Question: This is the Firebase database structure of my project.

I want to fetch 'complaint division', 'describe', 'stat' for the particular hostelname and roomno. How to fetch these data and display in android project?
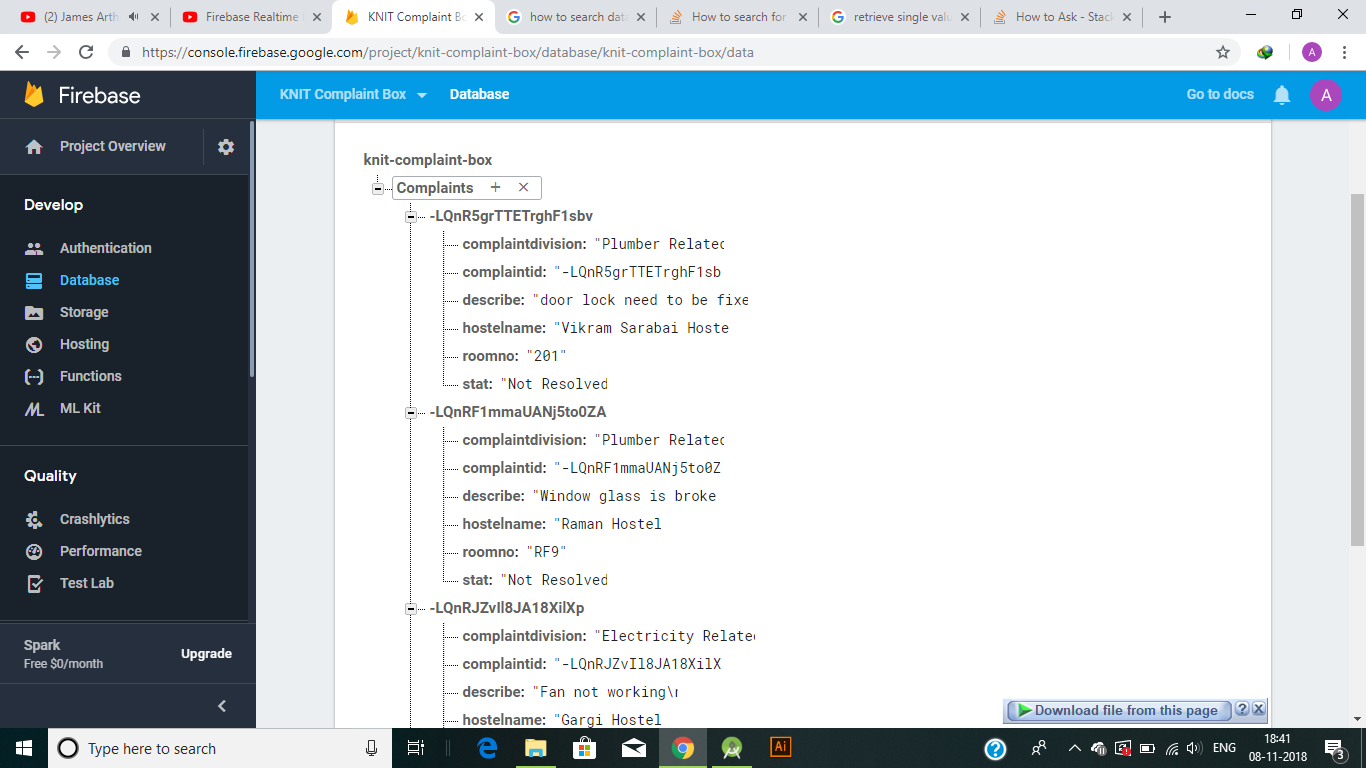
Answer: To get all those values, please use the following lines of code:
'''
DatabaseReference rootRef = FirebaseDatabase.getInstance().getReference();
DatabaseReference complaintsRef = rootRef.child("Complaints");
ValueEventListener valueEventListener = new ValueEventListener() {
@Override
public void onDataChange(DataSnapshot dataSnapshot) {
for(DataSnapshot ds : dataSnapshot.getChildren()) {
String complaintDivision = ds.child("complaintdivision").getValue(String.class);
//Get the other properties in the same way
Log.d(TAG, complaintDivision);
}
}
@Override
public void onCancelled(@NonNull DatabaseError databaseError) {
Log.d(TAG, databaseError.getMessage()); //Don't ignore errors!
}
};
complaintsRef.addListenerForSingleValueEvent(valueEventListener);
'''
The output in your logcat will be:
'''
Plumber Related
'''